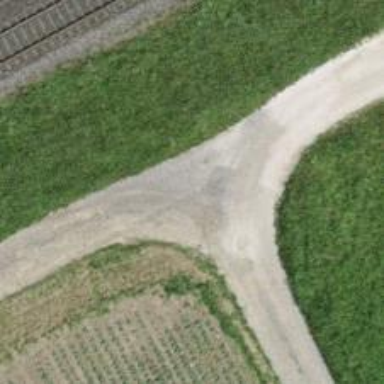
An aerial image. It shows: Gravel track road.